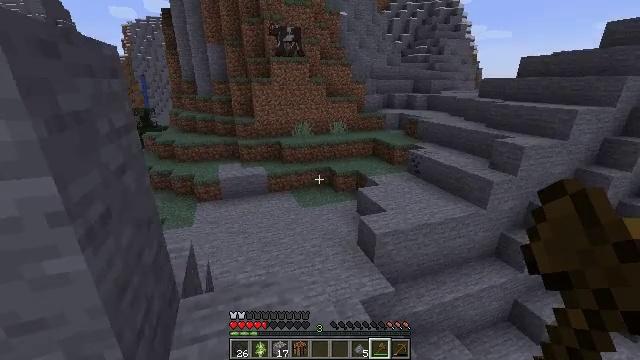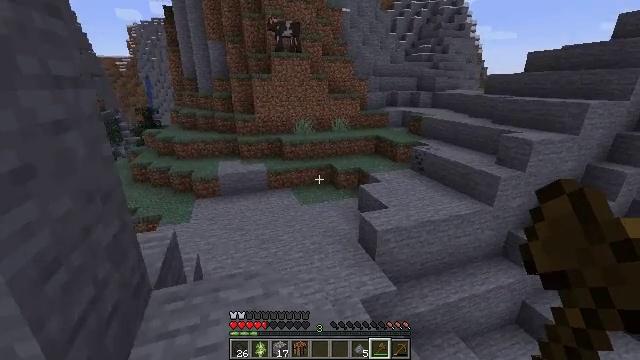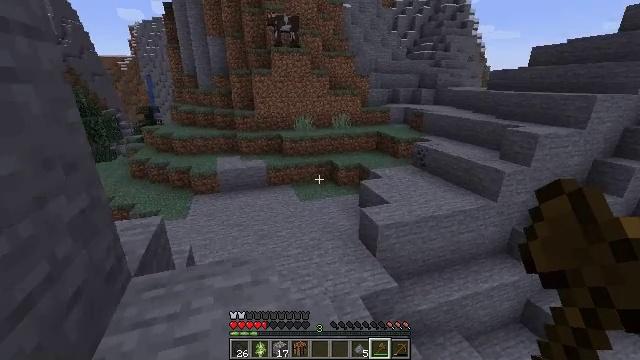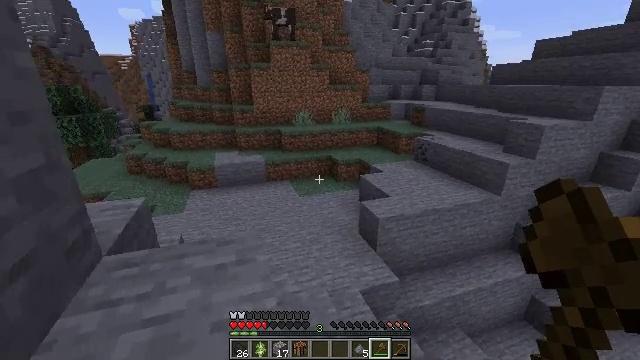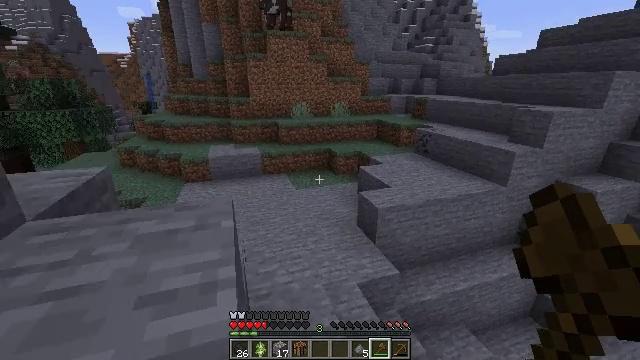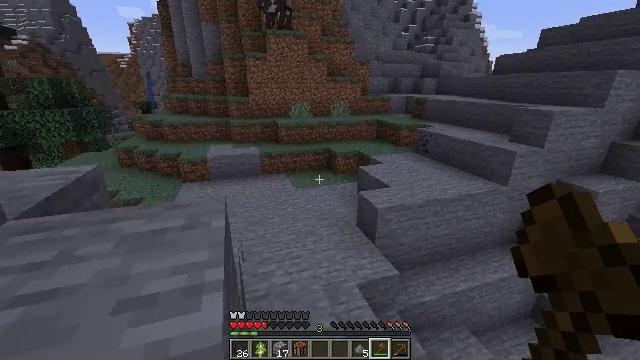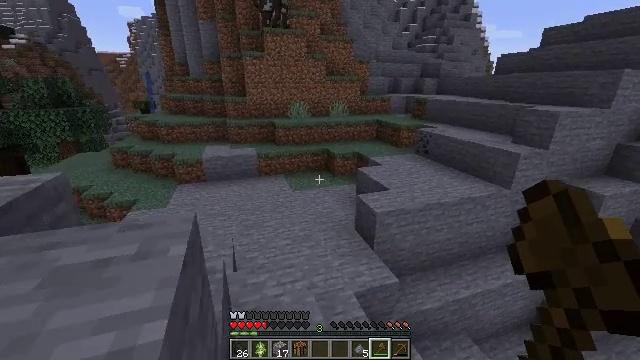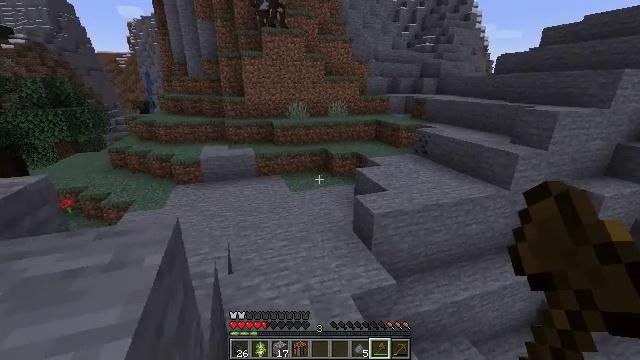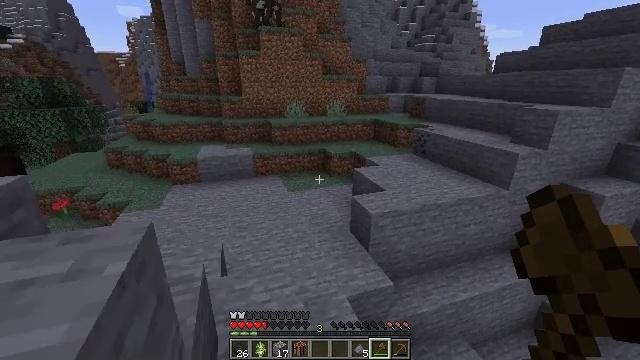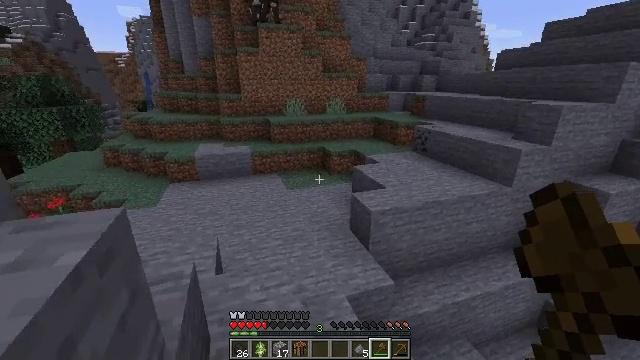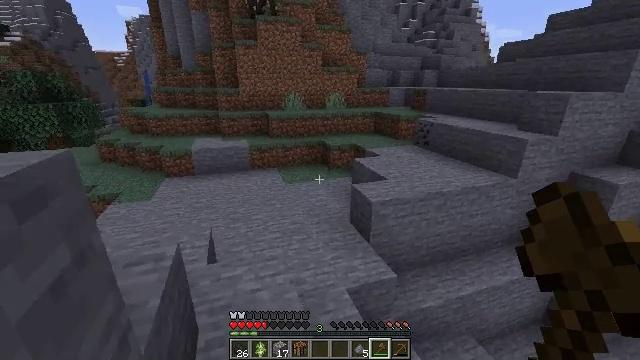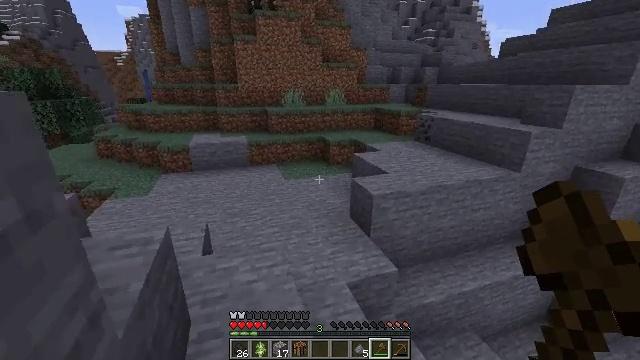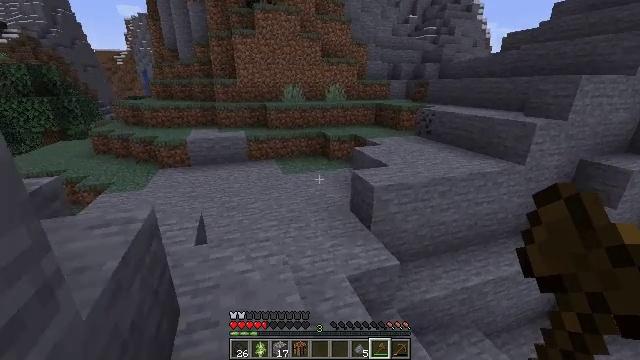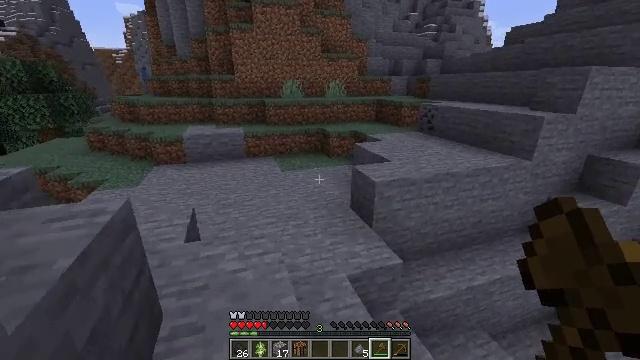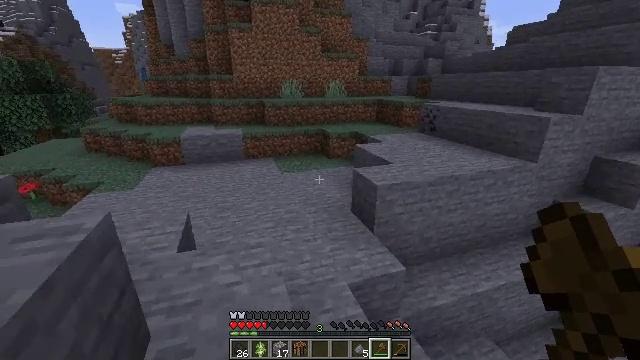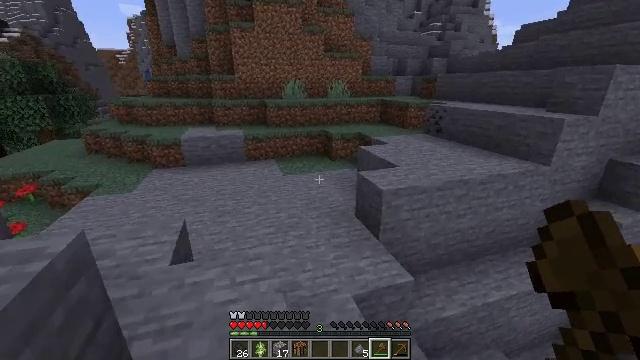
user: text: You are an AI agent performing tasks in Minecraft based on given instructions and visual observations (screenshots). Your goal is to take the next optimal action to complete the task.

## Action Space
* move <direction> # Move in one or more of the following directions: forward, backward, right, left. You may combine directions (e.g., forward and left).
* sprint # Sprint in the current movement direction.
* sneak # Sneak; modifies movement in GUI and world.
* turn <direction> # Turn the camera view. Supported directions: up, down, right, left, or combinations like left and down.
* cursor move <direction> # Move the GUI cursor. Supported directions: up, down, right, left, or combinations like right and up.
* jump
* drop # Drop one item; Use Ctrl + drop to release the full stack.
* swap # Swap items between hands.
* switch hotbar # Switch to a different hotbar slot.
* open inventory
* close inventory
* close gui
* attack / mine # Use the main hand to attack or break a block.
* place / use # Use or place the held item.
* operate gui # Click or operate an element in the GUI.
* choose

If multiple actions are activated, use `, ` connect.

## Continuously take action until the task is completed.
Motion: motion action
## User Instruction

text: Hunt animals.
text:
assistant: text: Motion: move forward
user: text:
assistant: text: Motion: move forward
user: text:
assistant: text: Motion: move forward
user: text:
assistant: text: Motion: move forward
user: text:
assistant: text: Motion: move forward
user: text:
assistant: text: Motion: move forward, sprint
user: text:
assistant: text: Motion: move forward, sprint
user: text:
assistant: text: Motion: move forward, sprint
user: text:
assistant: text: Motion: move forward, sprint
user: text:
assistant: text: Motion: move forward
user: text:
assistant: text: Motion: move forward
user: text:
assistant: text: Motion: move forward
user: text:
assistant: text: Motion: move forward
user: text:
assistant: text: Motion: move forward
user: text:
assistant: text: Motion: move forward
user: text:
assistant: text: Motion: move forward, sprint, turn left and up
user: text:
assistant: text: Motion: move forward, sprint, turn left and up
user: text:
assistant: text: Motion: move forward, sprint, turn left and up
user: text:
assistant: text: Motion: move forward, sprint, turn left and up
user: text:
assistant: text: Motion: move forward, turn up
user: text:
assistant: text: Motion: move forward
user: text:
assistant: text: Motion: move forward
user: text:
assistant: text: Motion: move forward, sprint
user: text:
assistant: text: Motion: move forward, sprint
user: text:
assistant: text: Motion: move forward, sprint
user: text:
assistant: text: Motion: move forward
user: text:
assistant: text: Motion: move forward
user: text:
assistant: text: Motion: move forward
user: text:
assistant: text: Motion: move forward, sprint
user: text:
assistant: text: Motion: move forward, sprint